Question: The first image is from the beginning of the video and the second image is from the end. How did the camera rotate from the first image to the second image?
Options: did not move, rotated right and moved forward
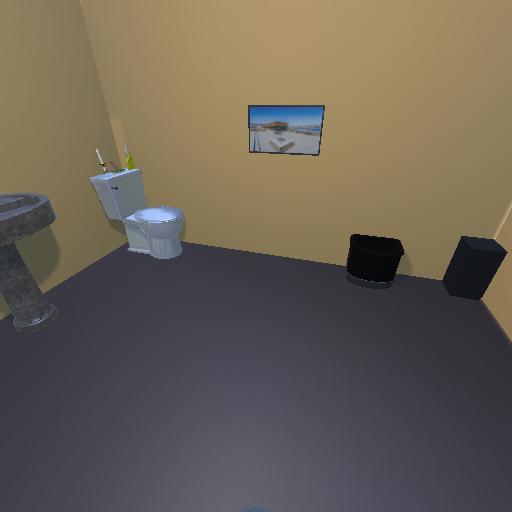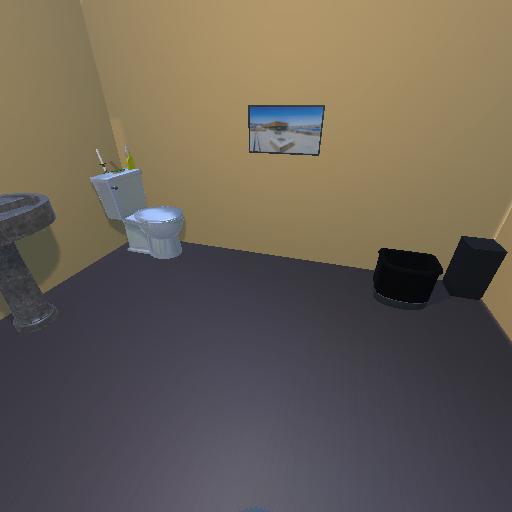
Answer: did not move